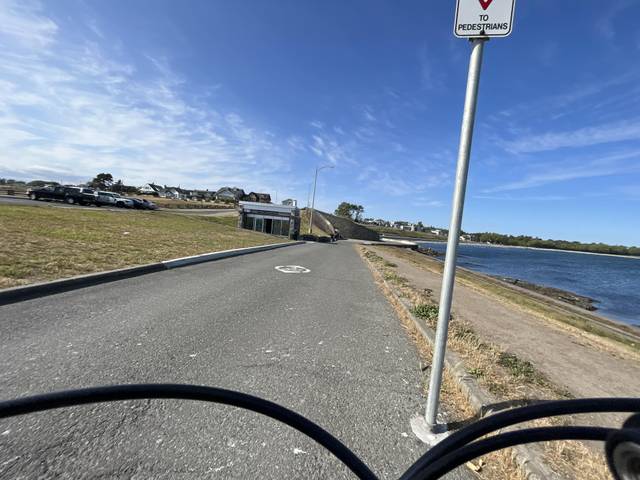
Region: Canada
Coordinates: 48.405, -123.349